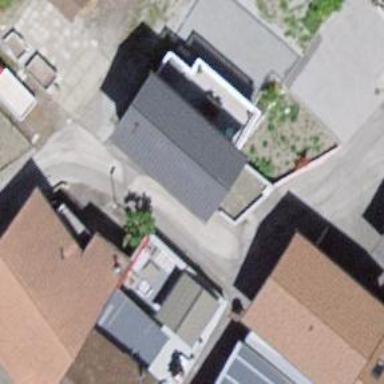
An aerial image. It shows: Alleyway designated as service road.